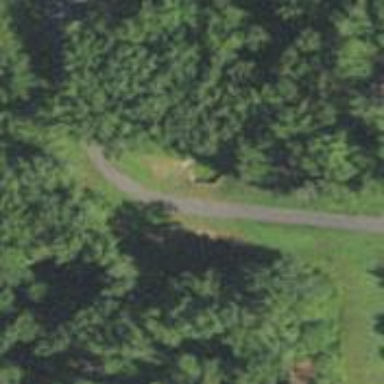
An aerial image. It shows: Driveway leading to service road.